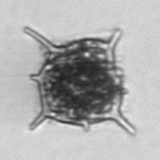
Label: Dictyocha